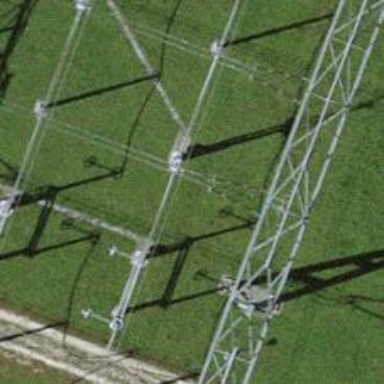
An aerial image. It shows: Switch used for power control.